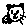
Label: cat